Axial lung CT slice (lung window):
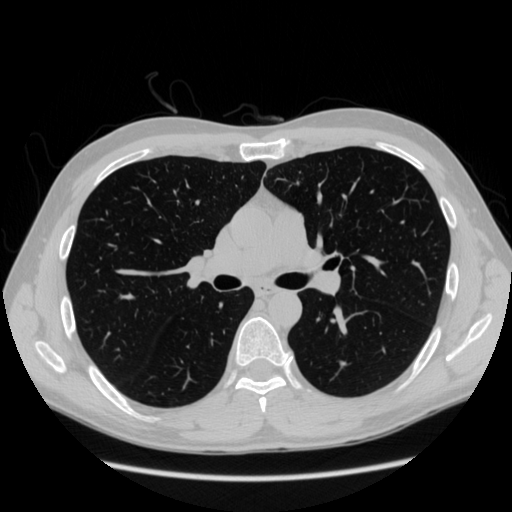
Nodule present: no